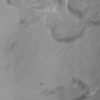
Label: not_dusty